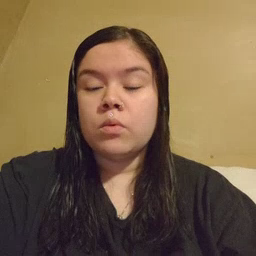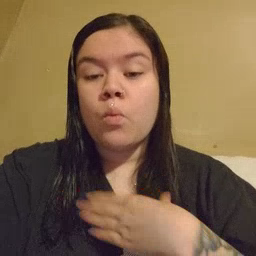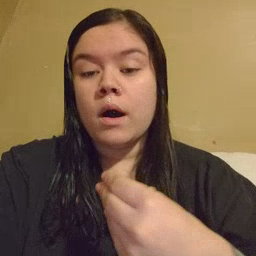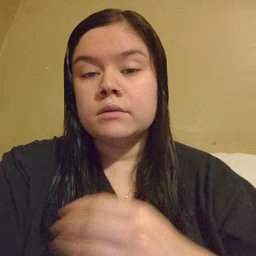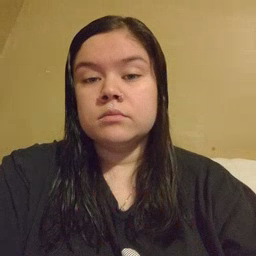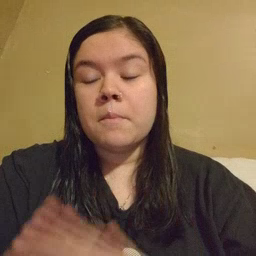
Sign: white